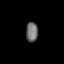
Tissue: lung
Cell type: T cells
Senescence score: 0.2117
Nuclear area (px): 241
Mean DAPI intensity: 106.191